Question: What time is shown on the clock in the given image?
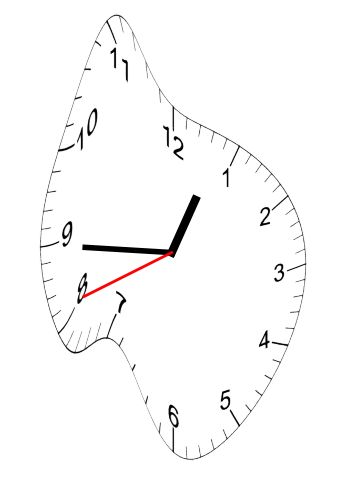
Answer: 12:44:41